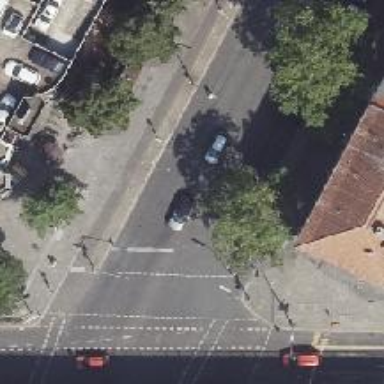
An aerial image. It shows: Road with traffic signals.